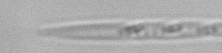
Label: pennate_Pseudo-nitzschia